Question: I'm trying to understand how can I achieve a scrollview like Foursquare app uses. The map y position follows the revenue list when scrolling.

- - -
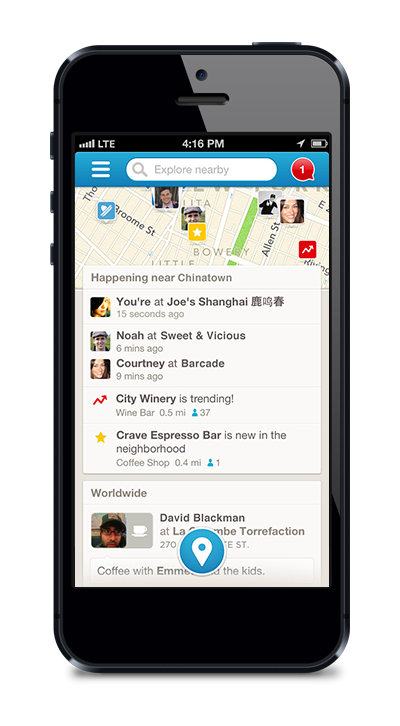
Answer: This looks very interesting. Create Parallax effect between UITableView & UIMapView like FourSquare. I hope it will be useful ;)
<URL>